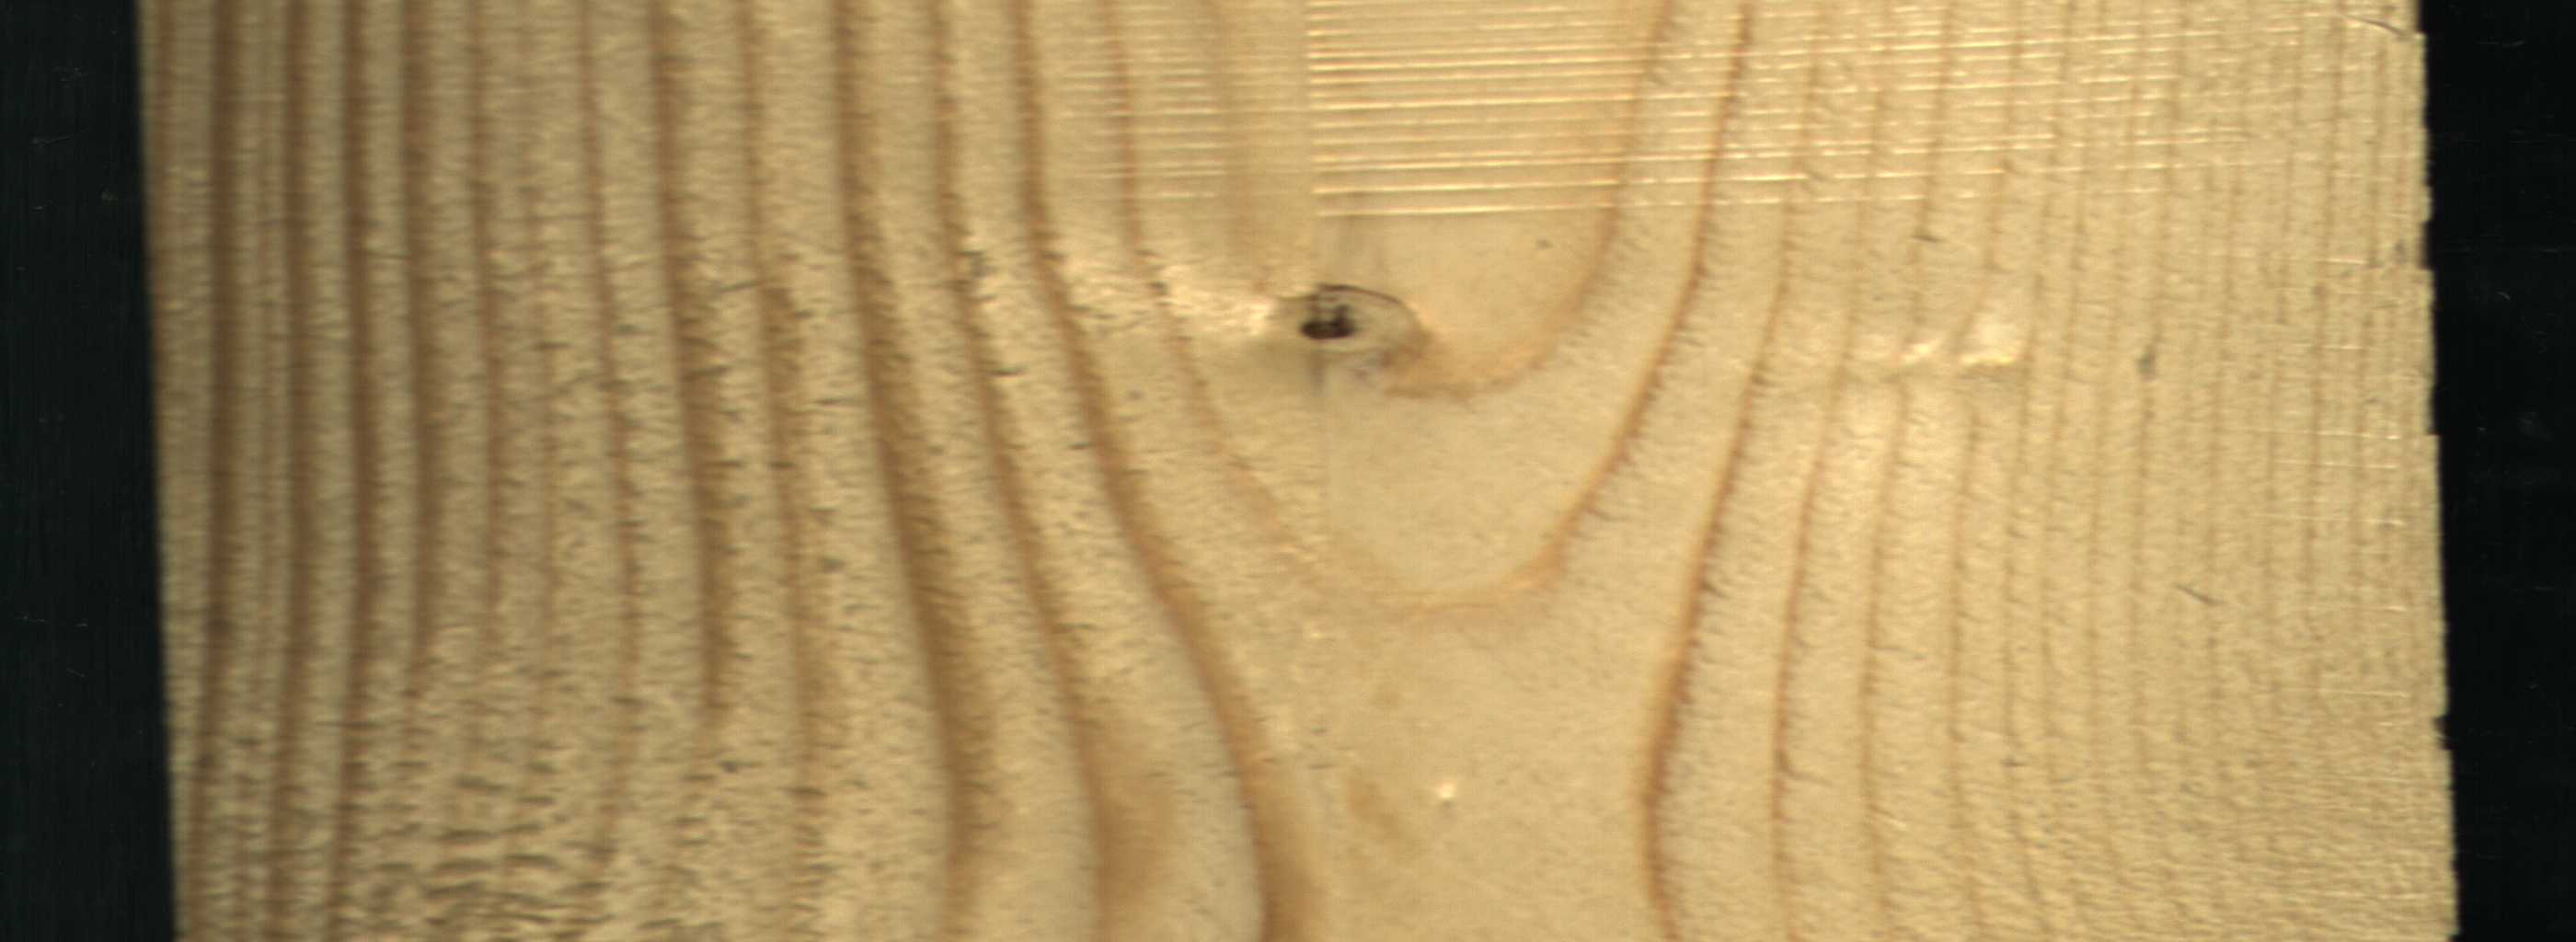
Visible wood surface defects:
Live_Knot